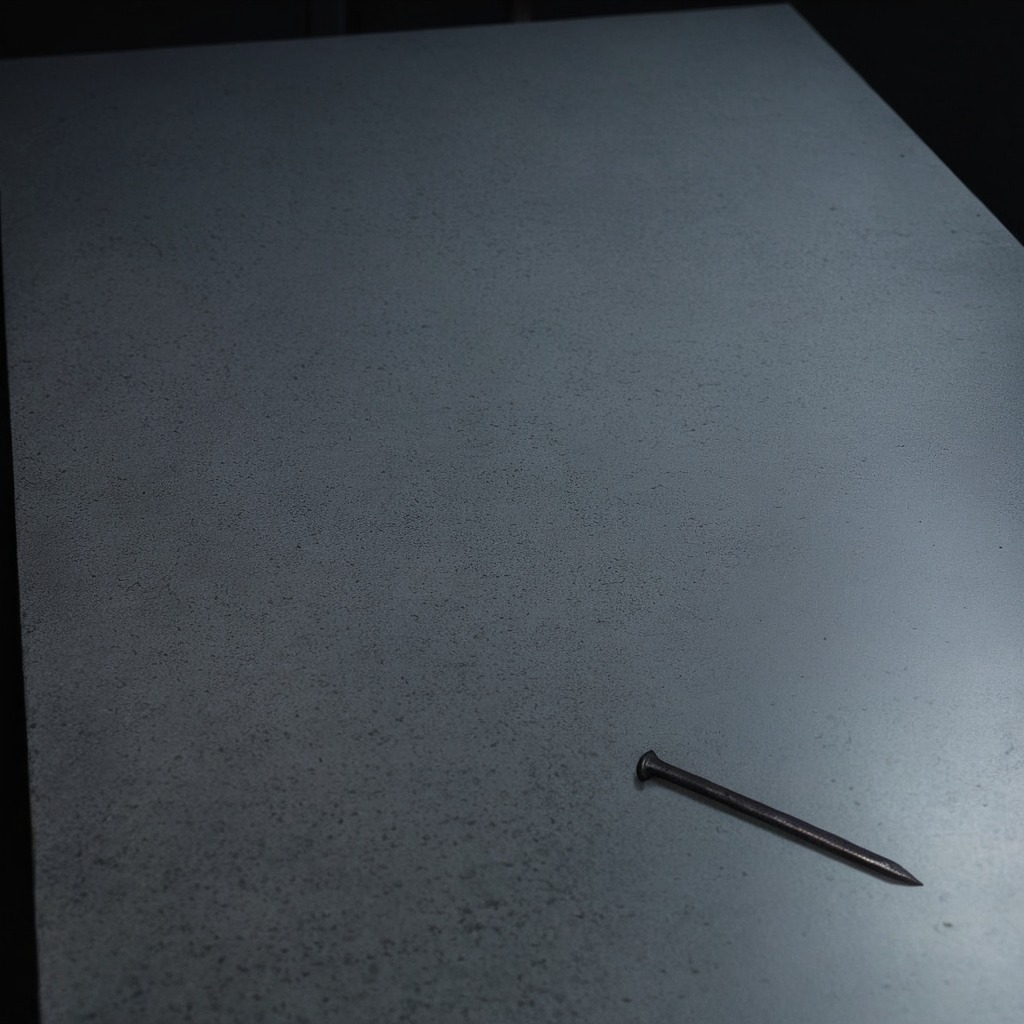
A nail is lying on a clean granite table inside a workshop at night dim ambient light soft shadows worn but